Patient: sex F, age 82
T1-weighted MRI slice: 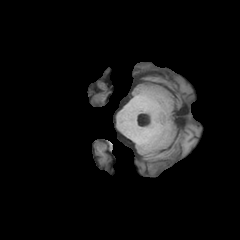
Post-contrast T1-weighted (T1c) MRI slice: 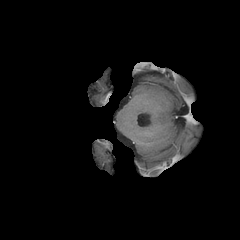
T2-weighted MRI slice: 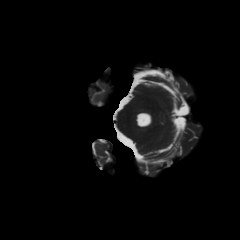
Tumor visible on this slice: no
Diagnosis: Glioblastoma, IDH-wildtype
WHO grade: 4